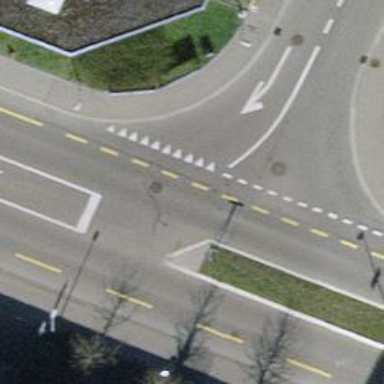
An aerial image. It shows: Tertiary road with asphalt surface and cycle lane.